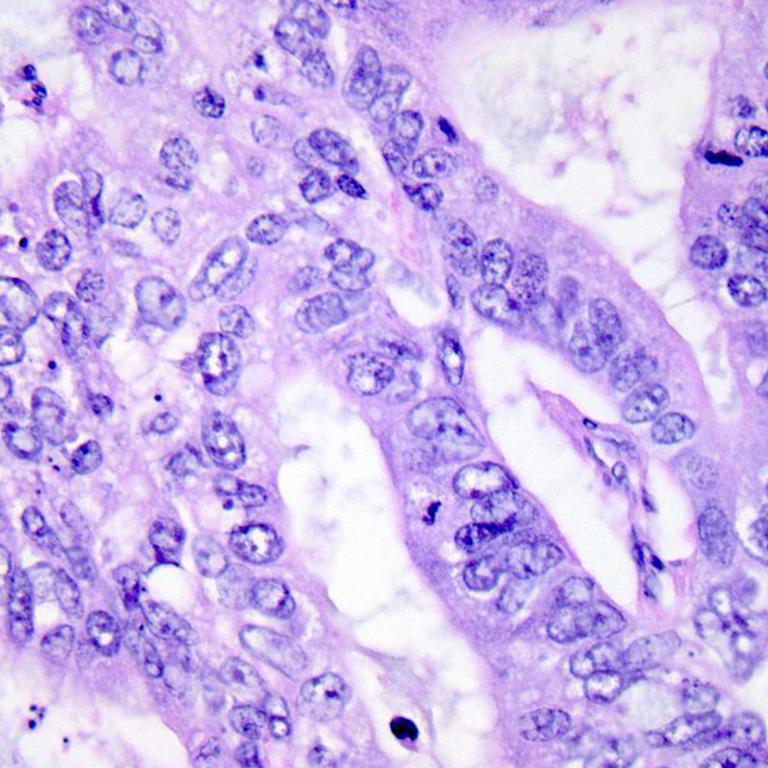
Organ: colon
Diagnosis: adenocarcinomas